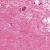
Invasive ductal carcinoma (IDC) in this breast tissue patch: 0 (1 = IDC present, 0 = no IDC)